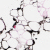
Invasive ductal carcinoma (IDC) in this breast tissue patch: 0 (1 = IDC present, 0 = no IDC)